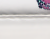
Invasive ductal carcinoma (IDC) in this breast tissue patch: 0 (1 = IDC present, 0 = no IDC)